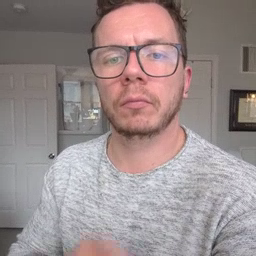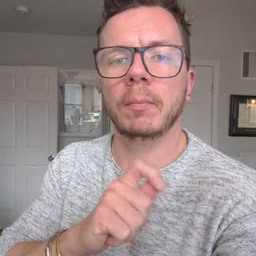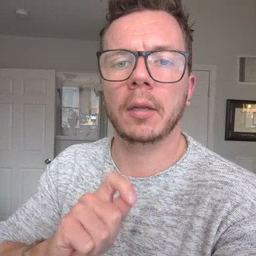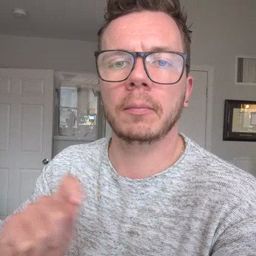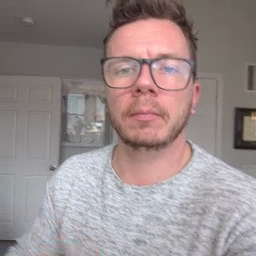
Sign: pen